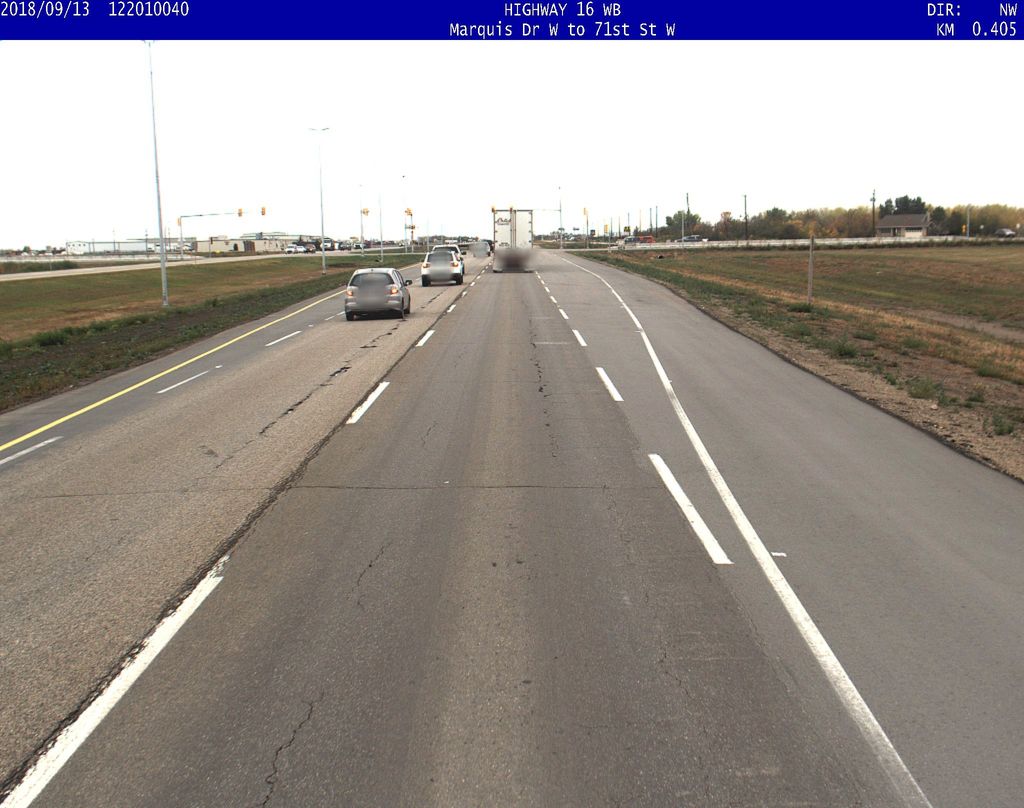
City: saskatoon